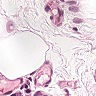
Metastatic tissue present: no